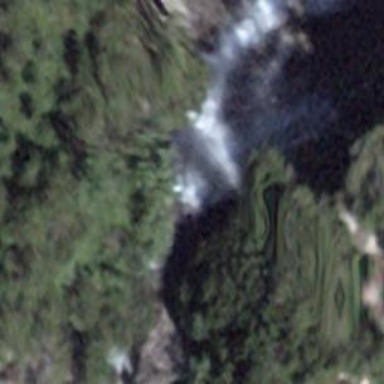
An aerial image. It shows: Beautiful waterfall.